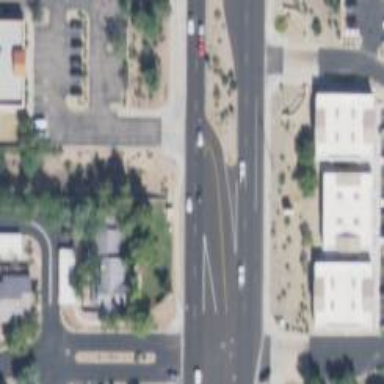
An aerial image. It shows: Asphalt road with secondary link designation.